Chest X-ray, PA view. Patient: 59 years old, sex F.
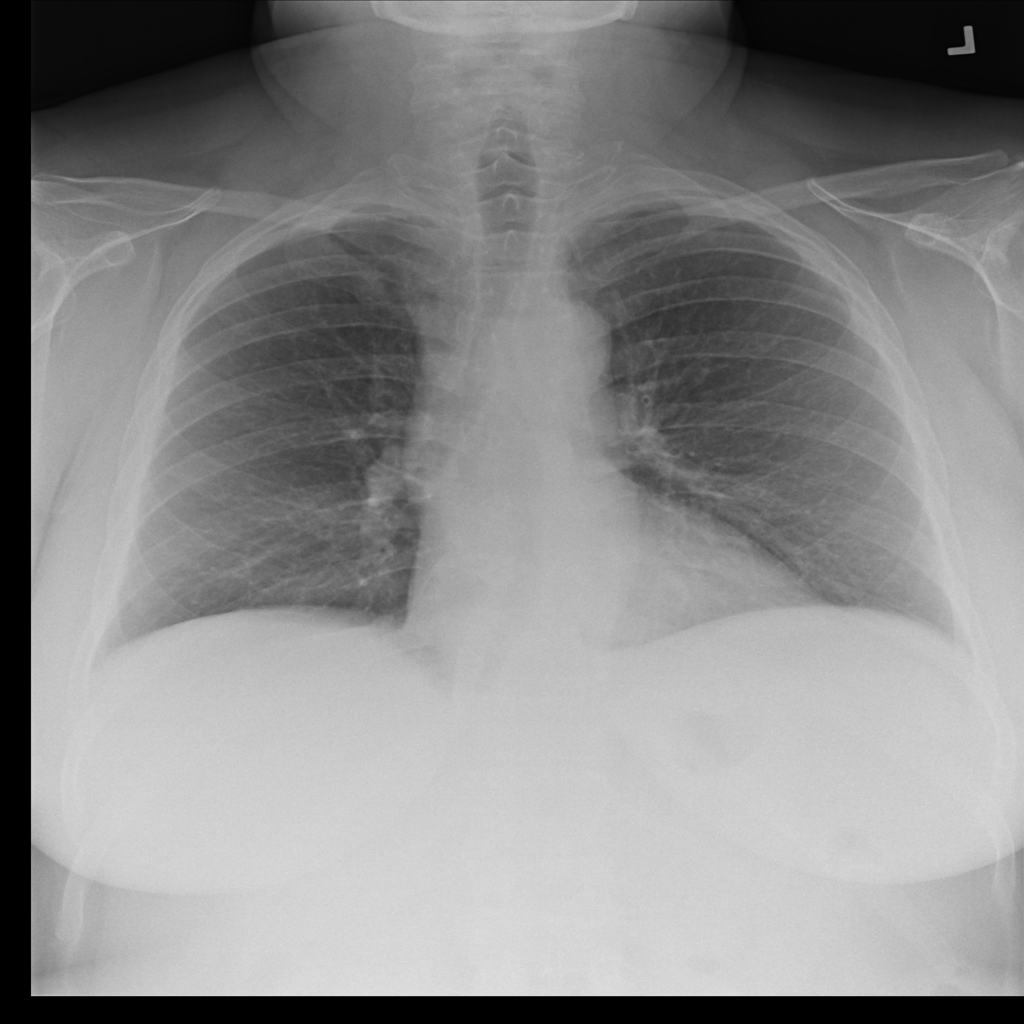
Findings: No Finding